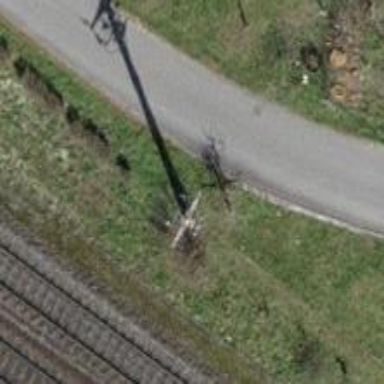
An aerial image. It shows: Power line is depicted.